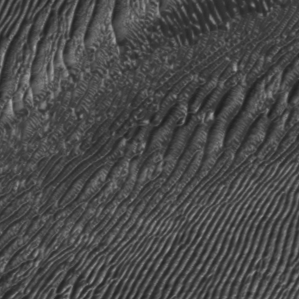
Label: frost